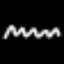
Label: squiggle